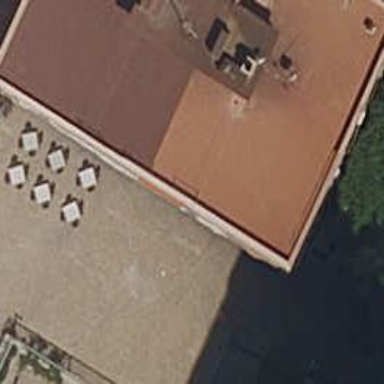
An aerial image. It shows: Restaurant.